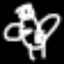
Label: angel